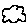
Label: cloud